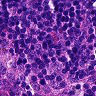
Metastatic tissue present: no